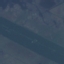
Land use / land cover: River